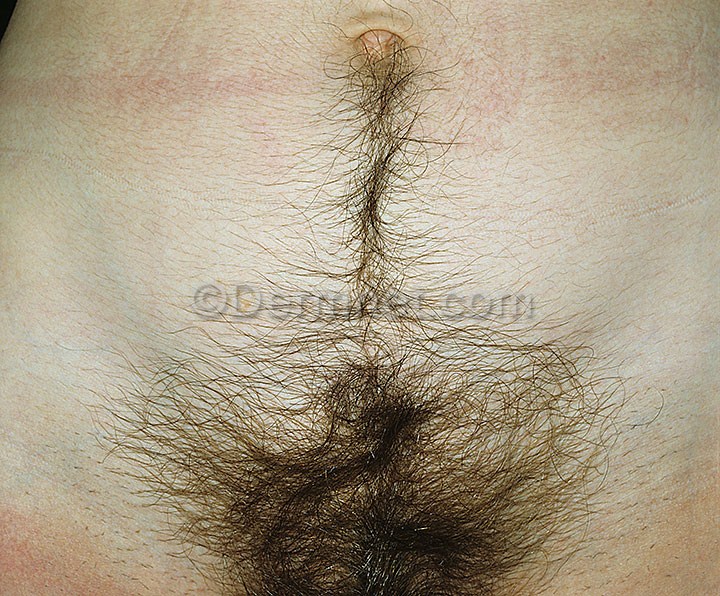
Disease: Hair Loss Photos Alopecia and other Hair Diseases